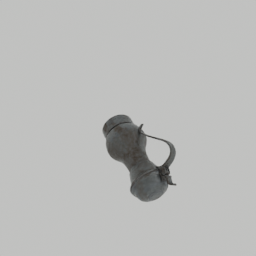
Label: tools